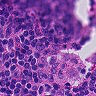
Metastatic tissue present: no